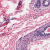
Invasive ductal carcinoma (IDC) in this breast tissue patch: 0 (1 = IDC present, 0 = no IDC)